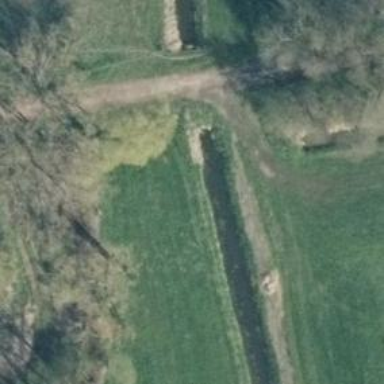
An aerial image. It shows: Culvert tunnel.